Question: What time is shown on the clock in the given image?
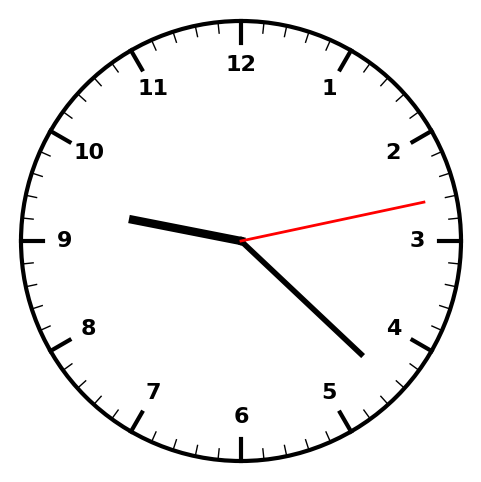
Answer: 09:22:13